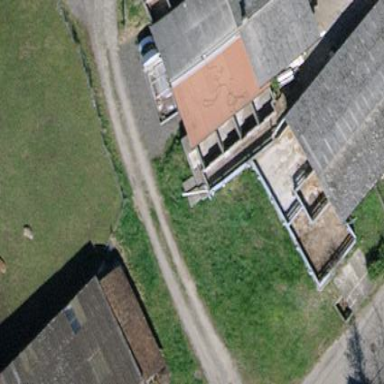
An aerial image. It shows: Farm auxiliary building.